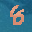
Label: 8